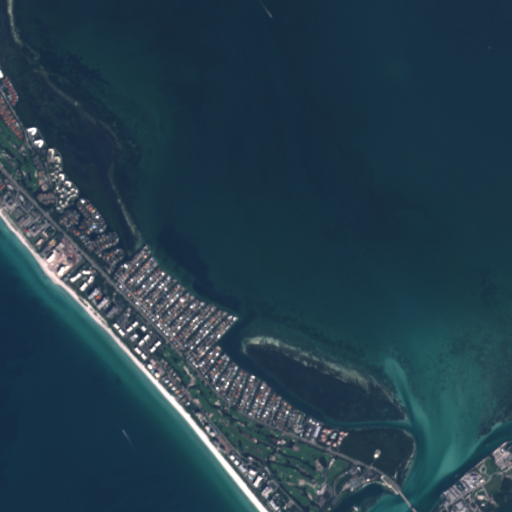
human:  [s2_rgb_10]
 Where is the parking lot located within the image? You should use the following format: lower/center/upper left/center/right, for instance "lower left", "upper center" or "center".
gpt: The parking lot is located in the lower right of the image.
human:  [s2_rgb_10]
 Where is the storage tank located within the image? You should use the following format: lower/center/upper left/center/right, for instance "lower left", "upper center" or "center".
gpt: The storage tank is located in the lower right of the image.
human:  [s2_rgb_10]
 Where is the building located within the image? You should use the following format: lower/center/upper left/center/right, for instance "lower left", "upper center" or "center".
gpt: The building is located in the lower right of the image.
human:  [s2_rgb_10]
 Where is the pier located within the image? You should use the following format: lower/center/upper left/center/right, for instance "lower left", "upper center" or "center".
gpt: The pier is located in the lower right of the image.
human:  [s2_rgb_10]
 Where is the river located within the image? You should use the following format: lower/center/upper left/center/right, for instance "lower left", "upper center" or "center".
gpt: The river is located in the lower right of the image.
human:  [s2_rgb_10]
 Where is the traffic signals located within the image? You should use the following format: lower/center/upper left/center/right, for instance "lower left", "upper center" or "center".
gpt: The traffic signals is located in the lower right of the image.
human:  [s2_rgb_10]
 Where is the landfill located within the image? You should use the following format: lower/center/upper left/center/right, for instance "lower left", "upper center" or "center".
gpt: There is no landfill in the image.